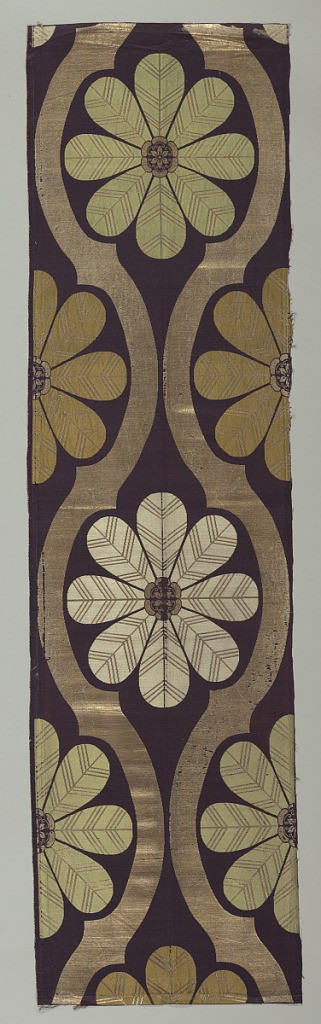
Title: Panels
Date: late 18th century
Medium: silk, metallic thread Technique: twill weave with supplementary weft
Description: Three panels of narrow lengths of dark blue twill weave silk with a large pattern made of opposing curves, known as tate-waku, woven in gilded paper, framing large open flower heads in white, pale green and gold. Veins in flowers and centers in gold. Material probably intended for a coat.